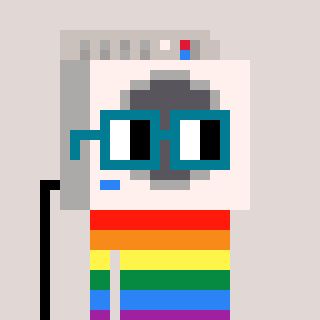
a pixel art character with square dark green glasses, a washing machine-shaped head and a grayscale-colored body on a warm background